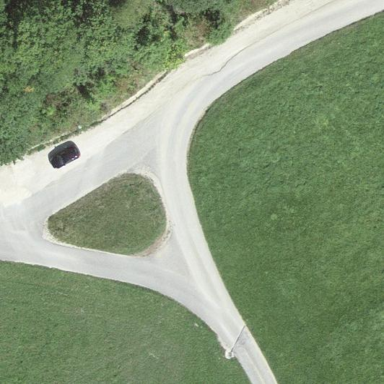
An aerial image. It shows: Parking area with fine gravel surface.